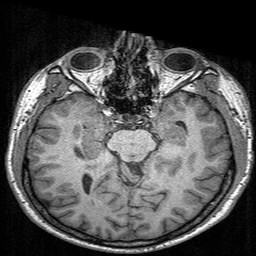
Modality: T1w
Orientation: coronal
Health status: ill
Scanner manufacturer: siemens
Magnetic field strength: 3 T
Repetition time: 2.3 s
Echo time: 0.00298 s